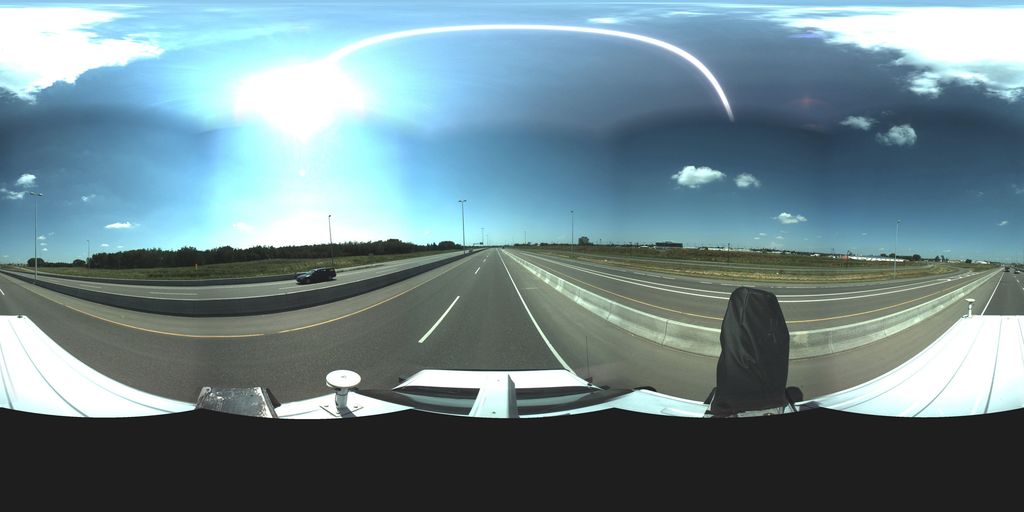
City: saskatoon